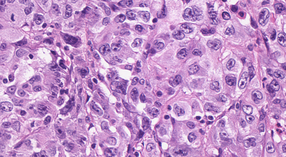
Tumor epithelial tissue: yes
Tumor-associated stroma tissue: no
Normal tissue: no